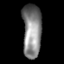
Tissue: lung
Cell type: Smooth muscle cells
Senescence score: 0.551
Nuclear area (px): 989
Mean DAPI intensity: 133.043